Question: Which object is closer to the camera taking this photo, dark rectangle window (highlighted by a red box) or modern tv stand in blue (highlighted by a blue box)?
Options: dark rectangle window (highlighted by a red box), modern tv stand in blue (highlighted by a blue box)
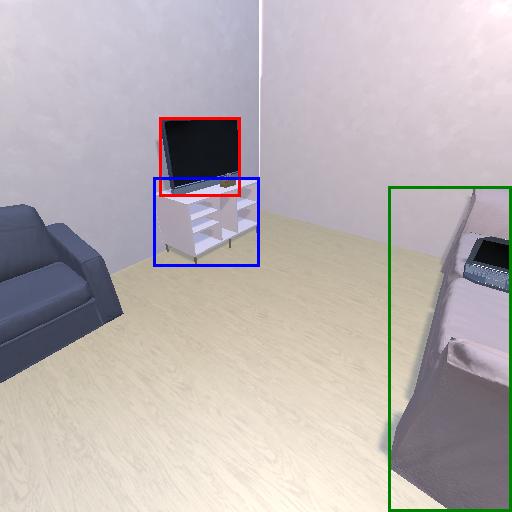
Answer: dark rectangle window (highlighted by a red box)